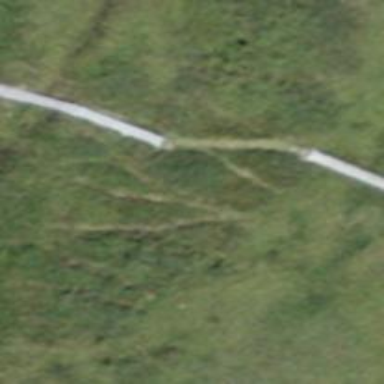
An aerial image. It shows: Boardwalk bridge over path.